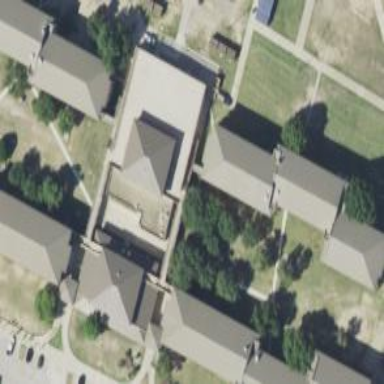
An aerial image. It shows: Dormitory building.